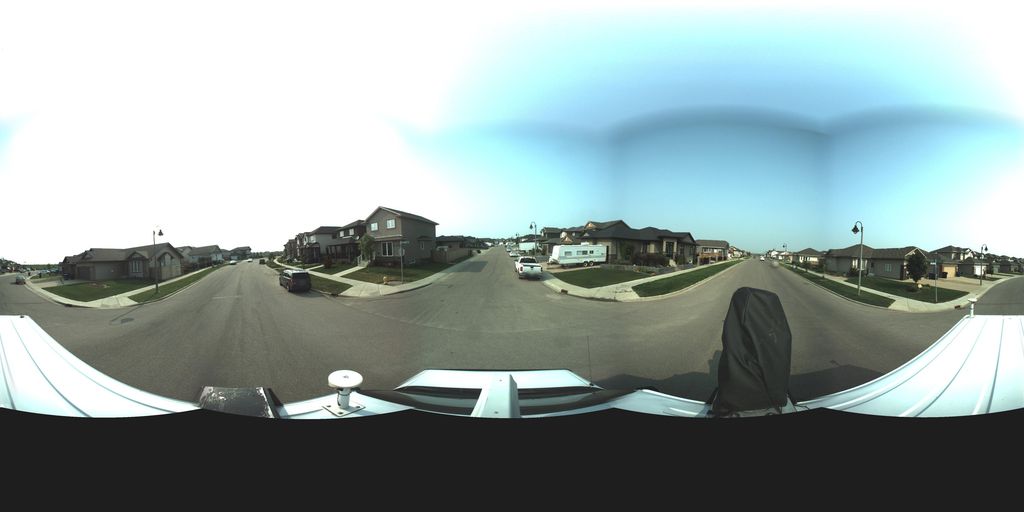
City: saskatoon